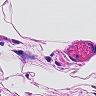
Metastatic tissue present: no